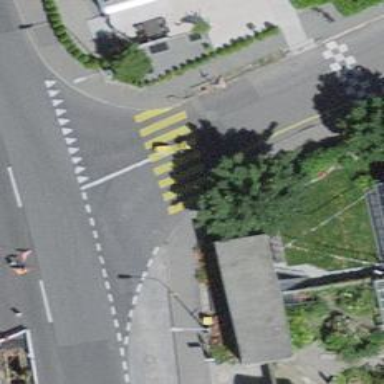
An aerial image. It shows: Marked road crossing.